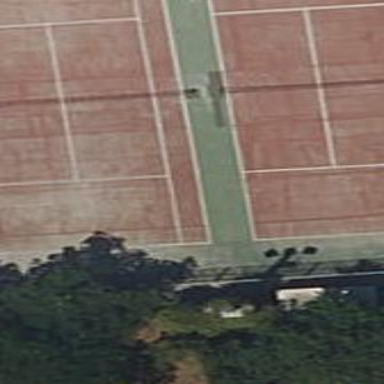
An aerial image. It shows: Concrete tennis court on leisure land pitch.